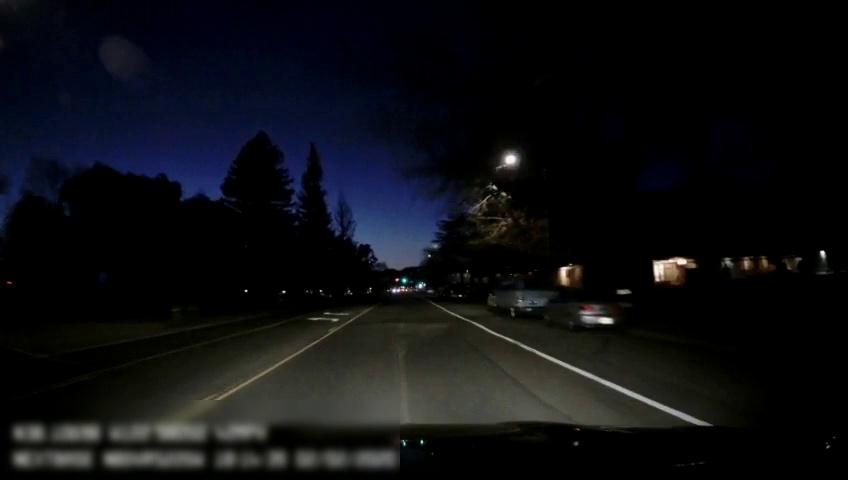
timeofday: Night
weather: Other
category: Drivable Space
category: Vehicles | Car
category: Vehicles | Van
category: Vehicles | Car
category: Vehicles | Truck
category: Vehicles | SUV
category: Lanes | Opposite Lane
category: Lanes | Current Lane
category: Lanes | Current Lane
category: Lanes | Alternate Lane
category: Lanes | Alternate Lane